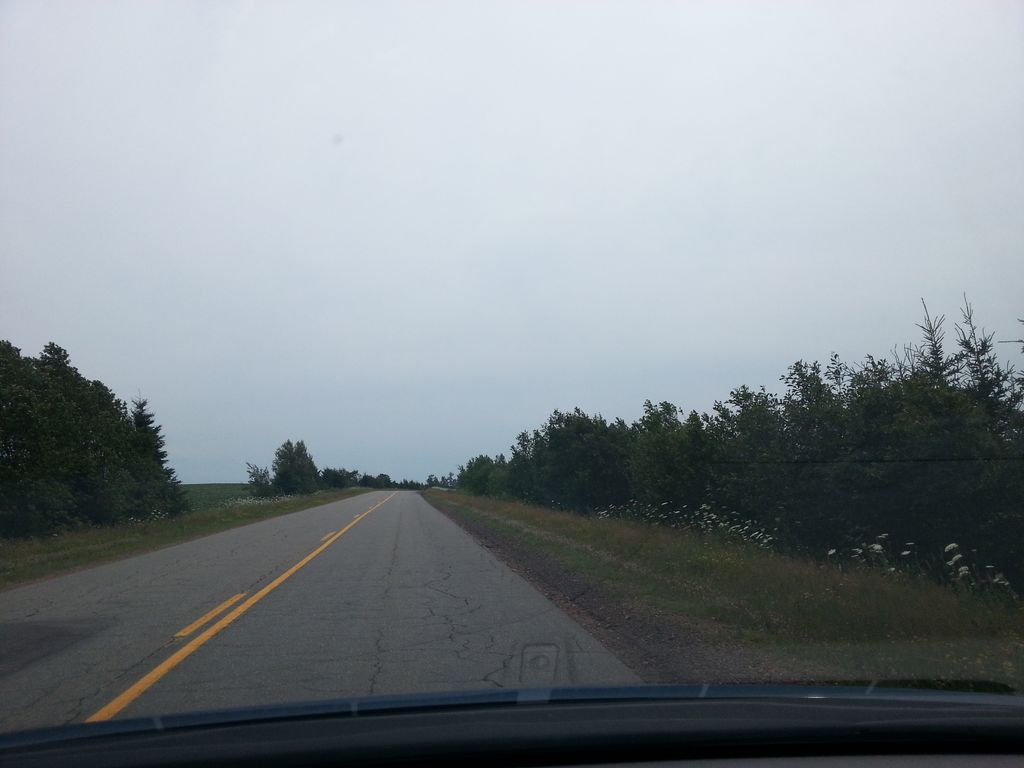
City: charlottetown